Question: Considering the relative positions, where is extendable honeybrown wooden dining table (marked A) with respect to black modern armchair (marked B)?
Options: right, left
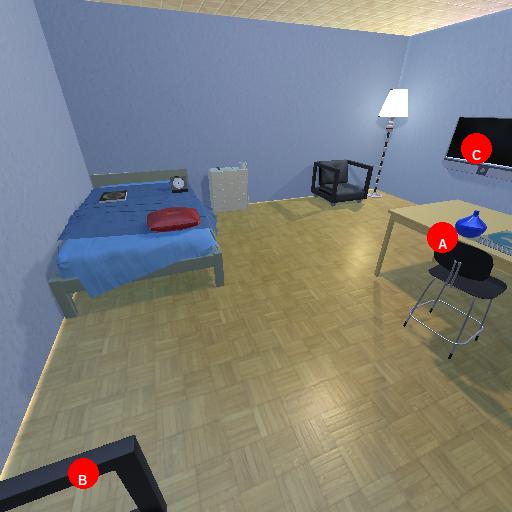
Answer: right